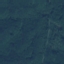
Land use / land cover: Forest